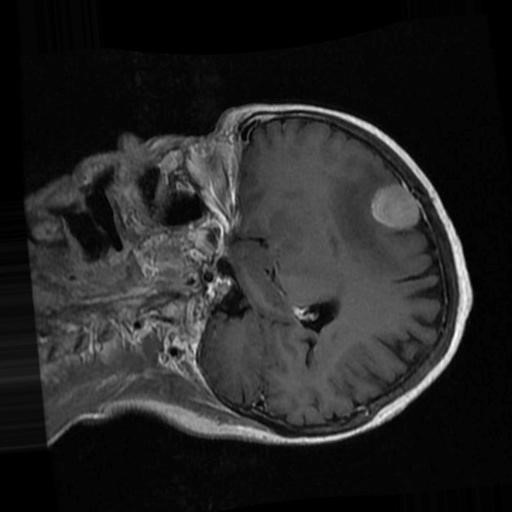
Label: brain_menin